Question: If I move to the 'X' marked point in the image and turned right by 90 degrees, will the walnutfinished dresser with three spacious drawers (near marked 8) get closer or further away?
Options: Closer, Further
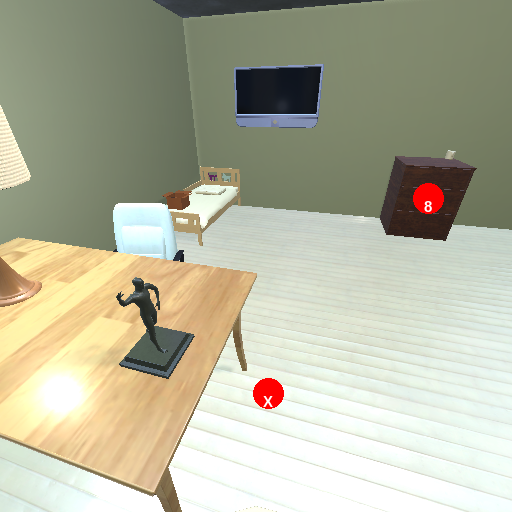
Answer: Closer